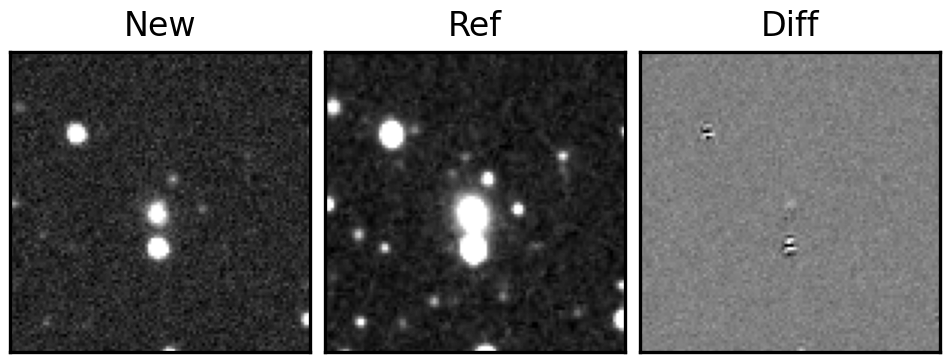
Label: real